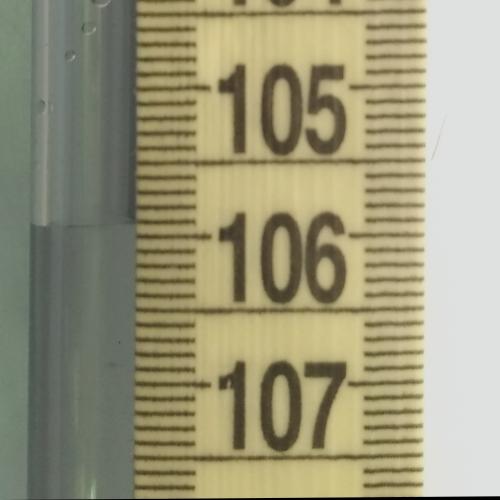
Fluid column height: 105.9 cm